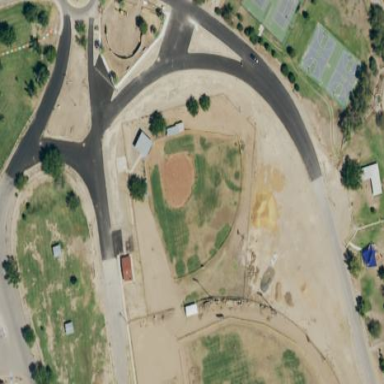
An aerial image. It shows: Baseball pitch for leisure land.